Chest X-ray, PA view. Patient: 64 years old, sex F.
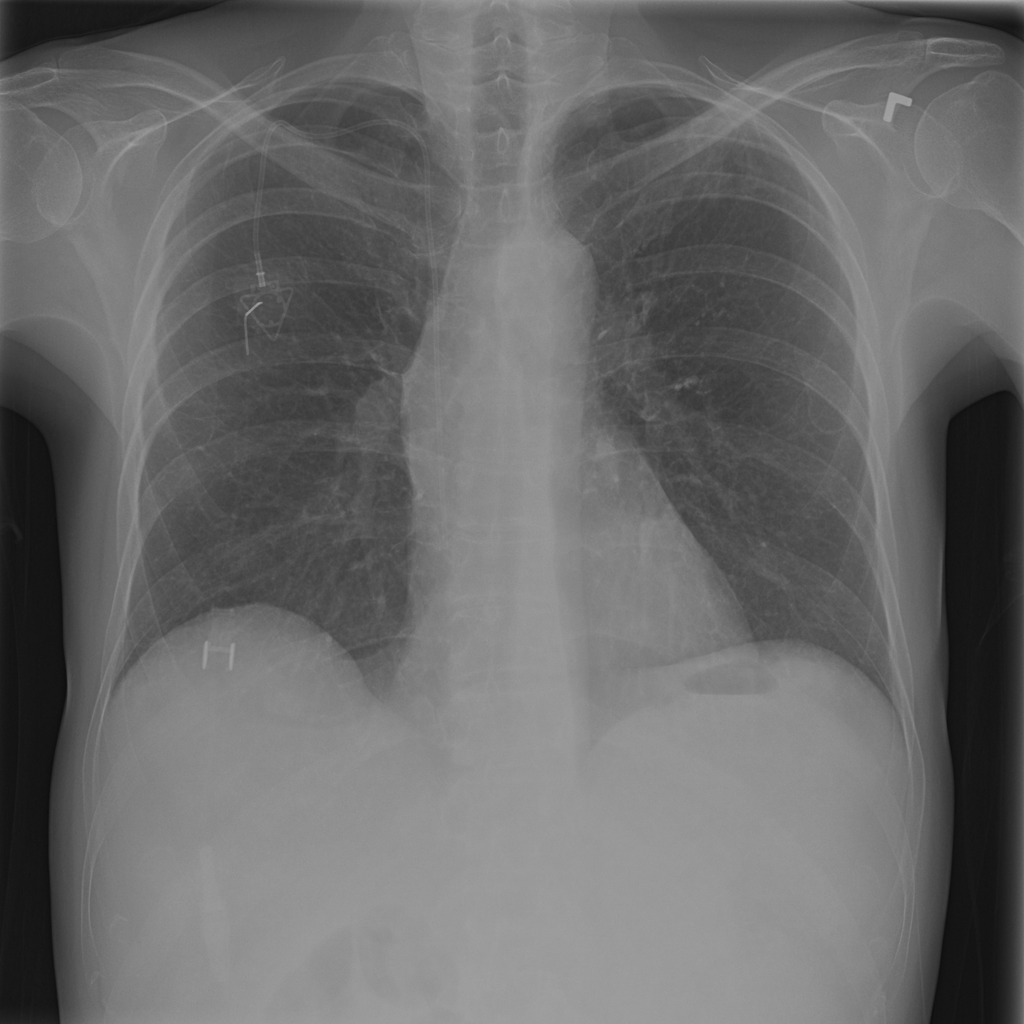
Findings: No Finding